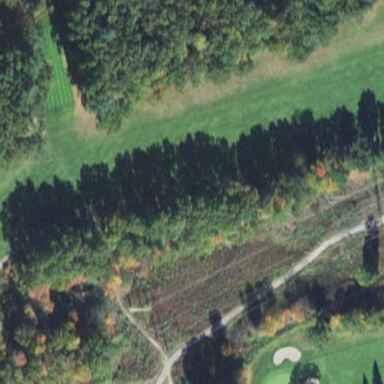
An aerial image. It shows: Golf fairway surrounded by grass.